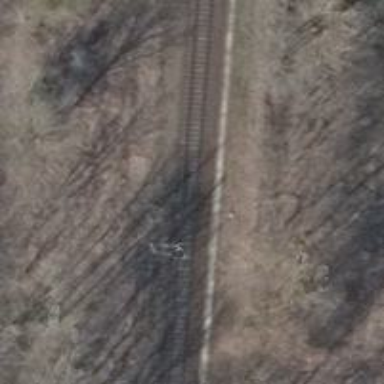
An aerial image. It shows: Signal light at railway crossing.